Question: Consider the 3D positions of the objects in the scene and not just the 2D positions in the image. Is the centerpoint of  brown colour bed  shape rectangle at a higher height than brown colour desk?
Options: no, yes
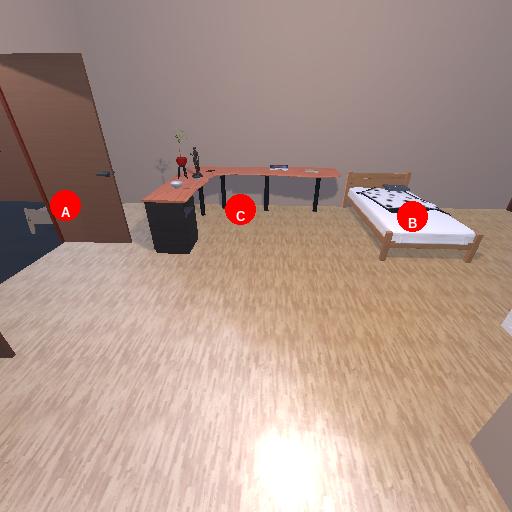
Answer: no